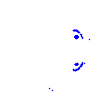
Particle: pion